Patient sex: F
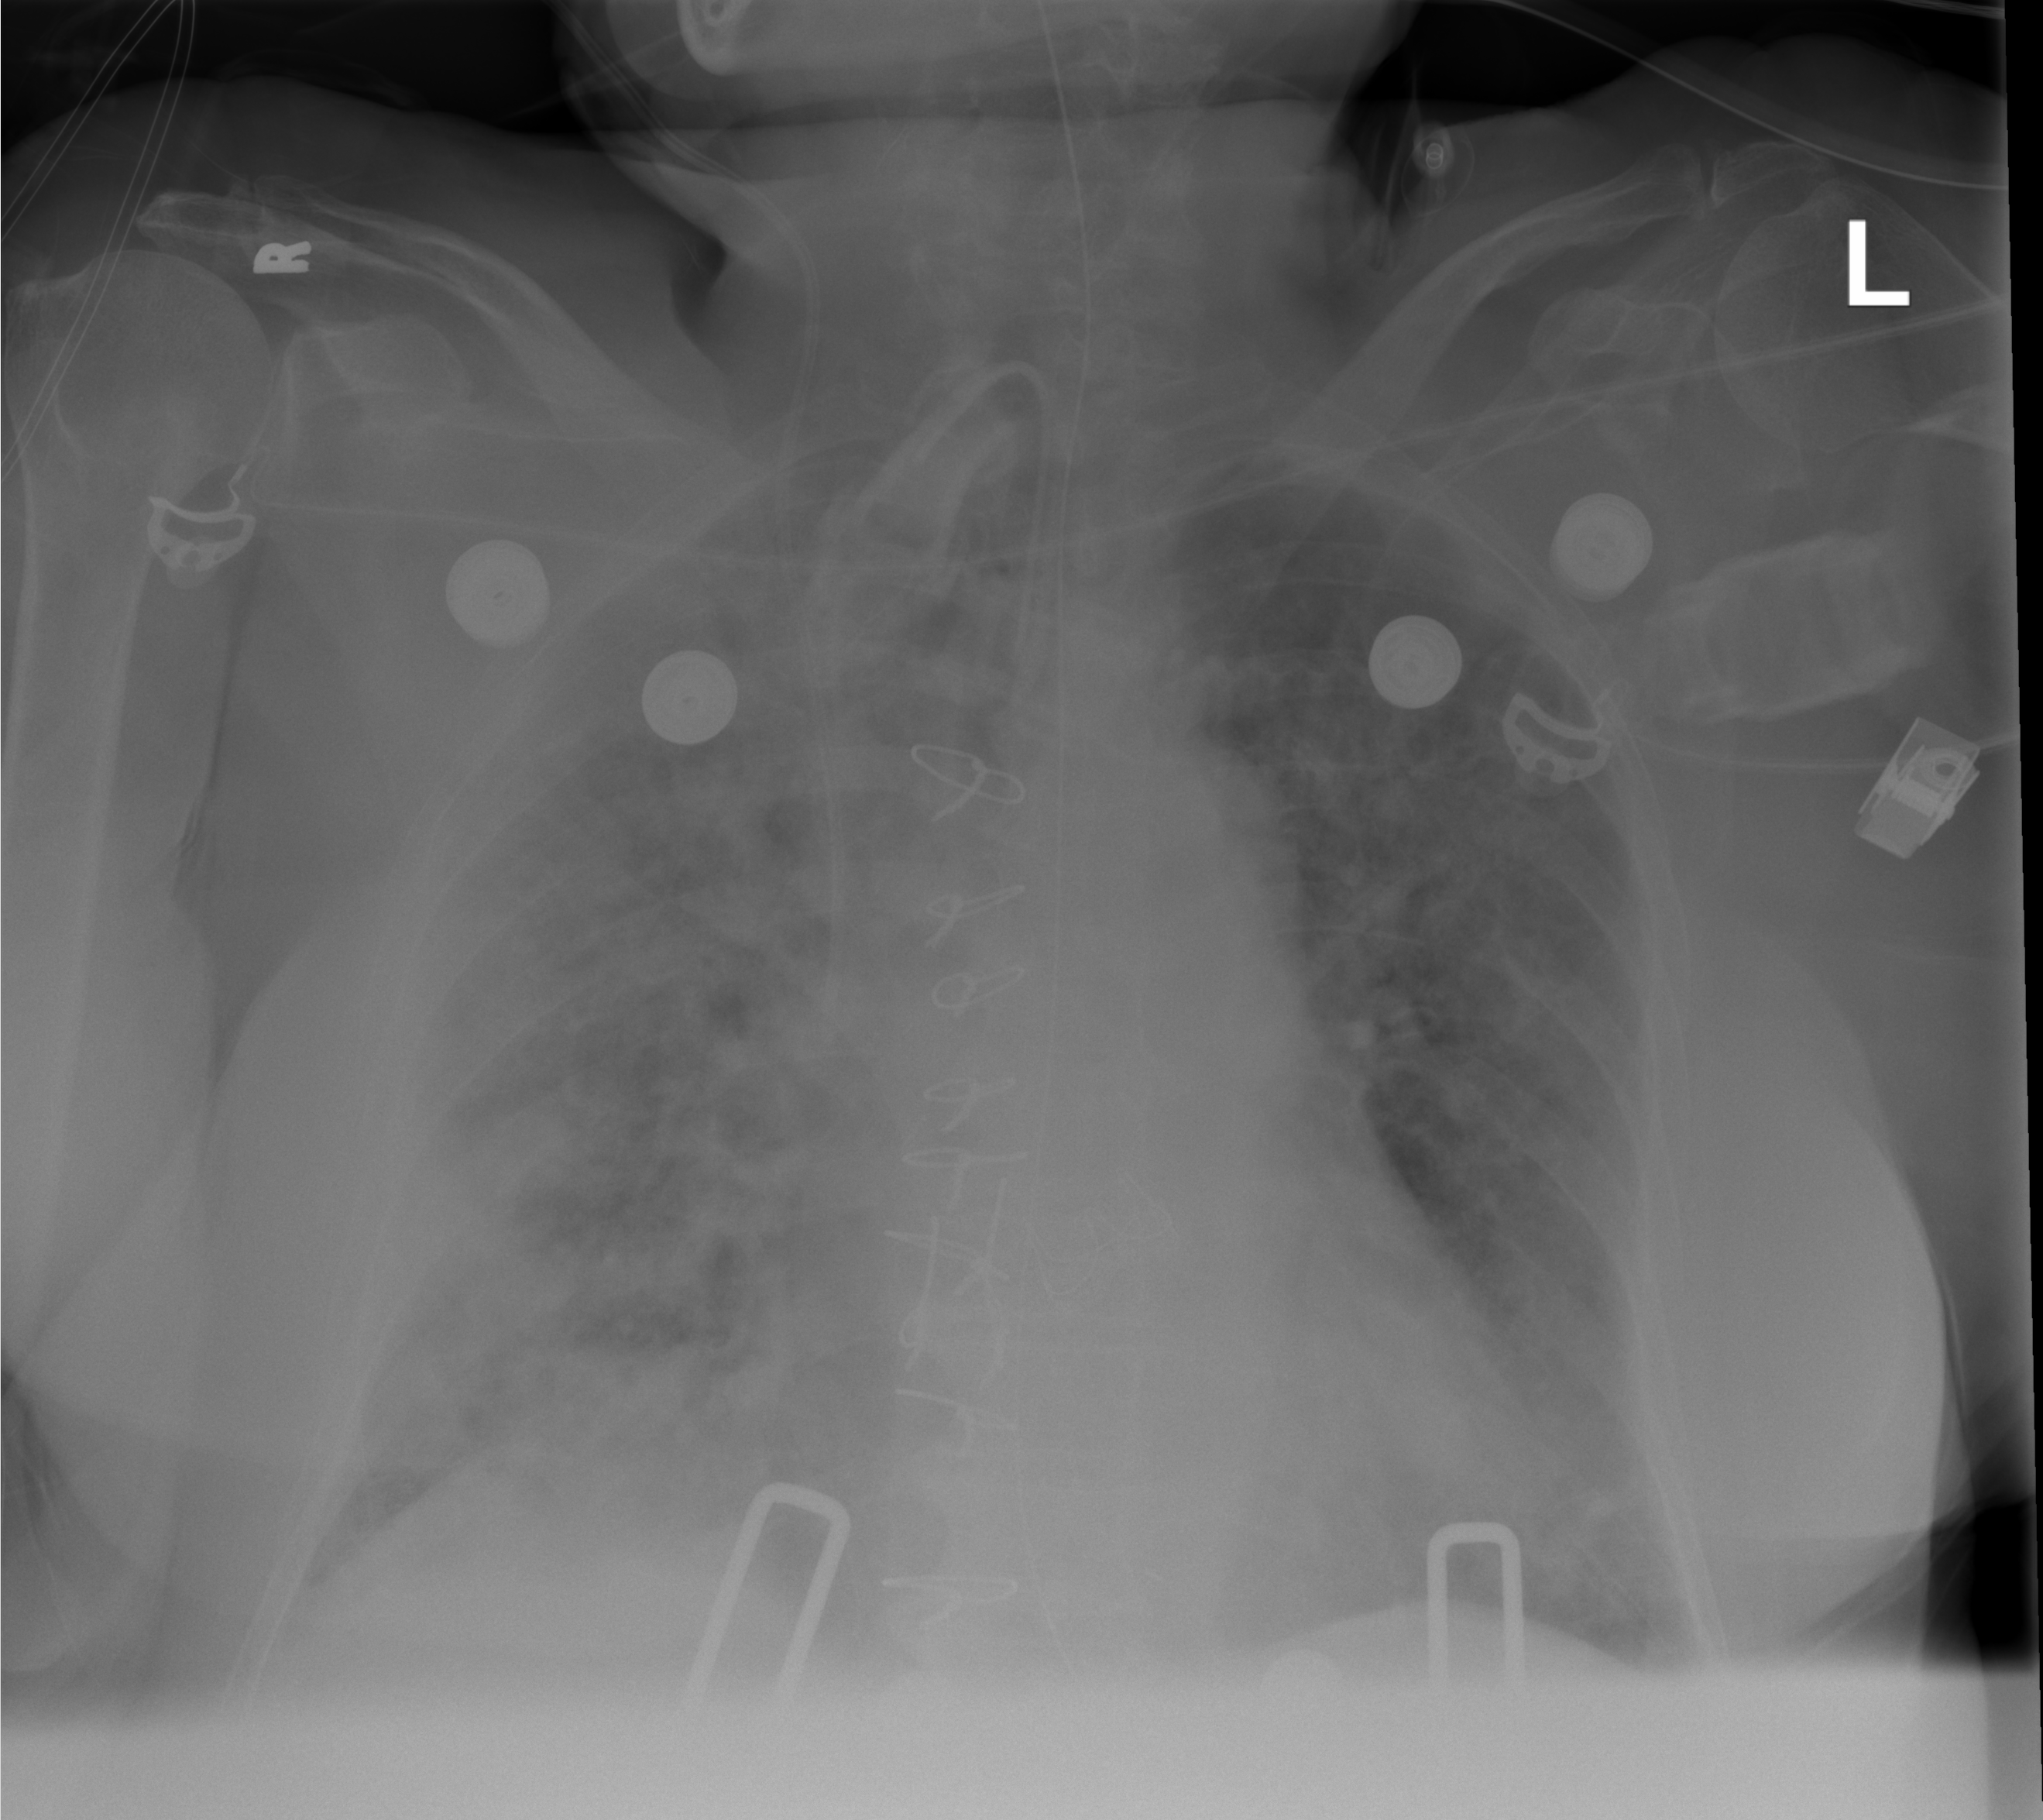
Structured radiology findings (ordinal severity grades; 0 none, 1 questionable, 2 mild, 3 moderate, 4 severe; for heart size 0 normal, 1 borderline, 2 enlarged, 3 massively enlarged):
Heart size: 2
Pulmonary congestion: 2
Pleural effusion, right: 2
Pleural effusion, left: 2
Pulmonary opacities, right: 4
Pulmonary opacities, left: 4
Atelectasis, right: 4
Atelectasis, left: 4